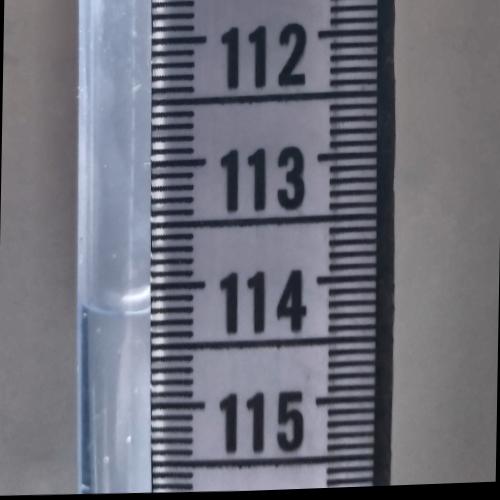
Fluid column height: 114.2 cm